Field crop: maize
Growth stage: 1
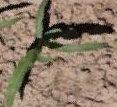
Species: maize